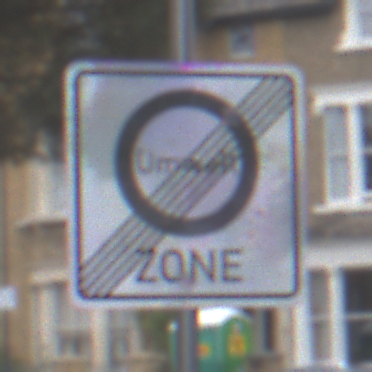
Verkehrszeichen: EndeUmweltzone
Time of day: MorningAfternoon
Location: Outdoor (Urban)
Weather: Overcast
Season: NotSpecified
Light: Natural